Field crop: maize
Growth stage: 1
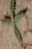
Species: atriplex